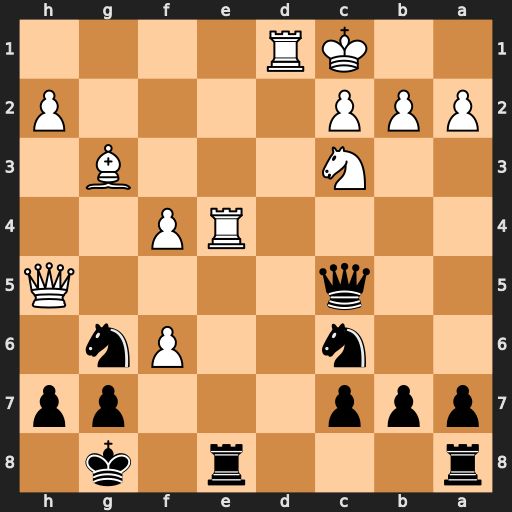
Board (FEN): r3r1k1/ppp3pp/2n2Pn1/2q4Q/4RP2/2N3B1/PPP4P/2KR4
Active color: b
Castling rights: -
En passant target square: -
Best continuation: Qxh5 Rxe8+ Rxe8